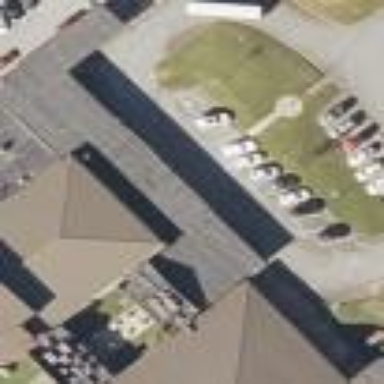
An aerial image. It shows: View of roof of building.